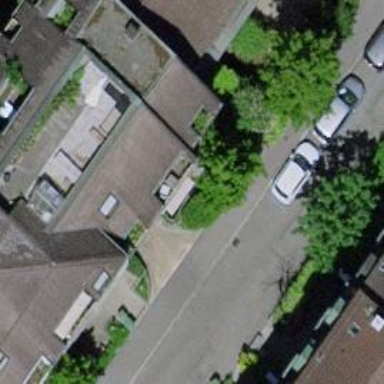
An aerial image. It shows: Parking entrance.